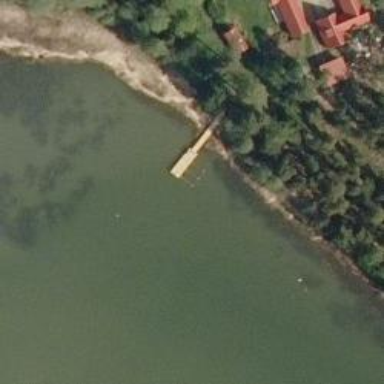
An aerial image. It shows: Man-made pier.